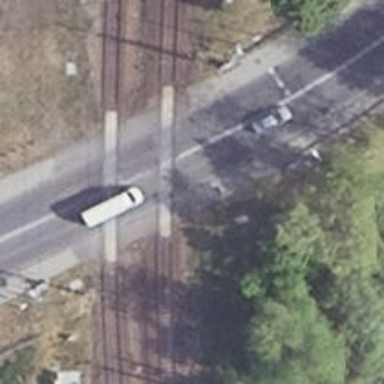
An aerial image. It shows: Level railway crossing with lights and double half barrier.